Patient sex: F
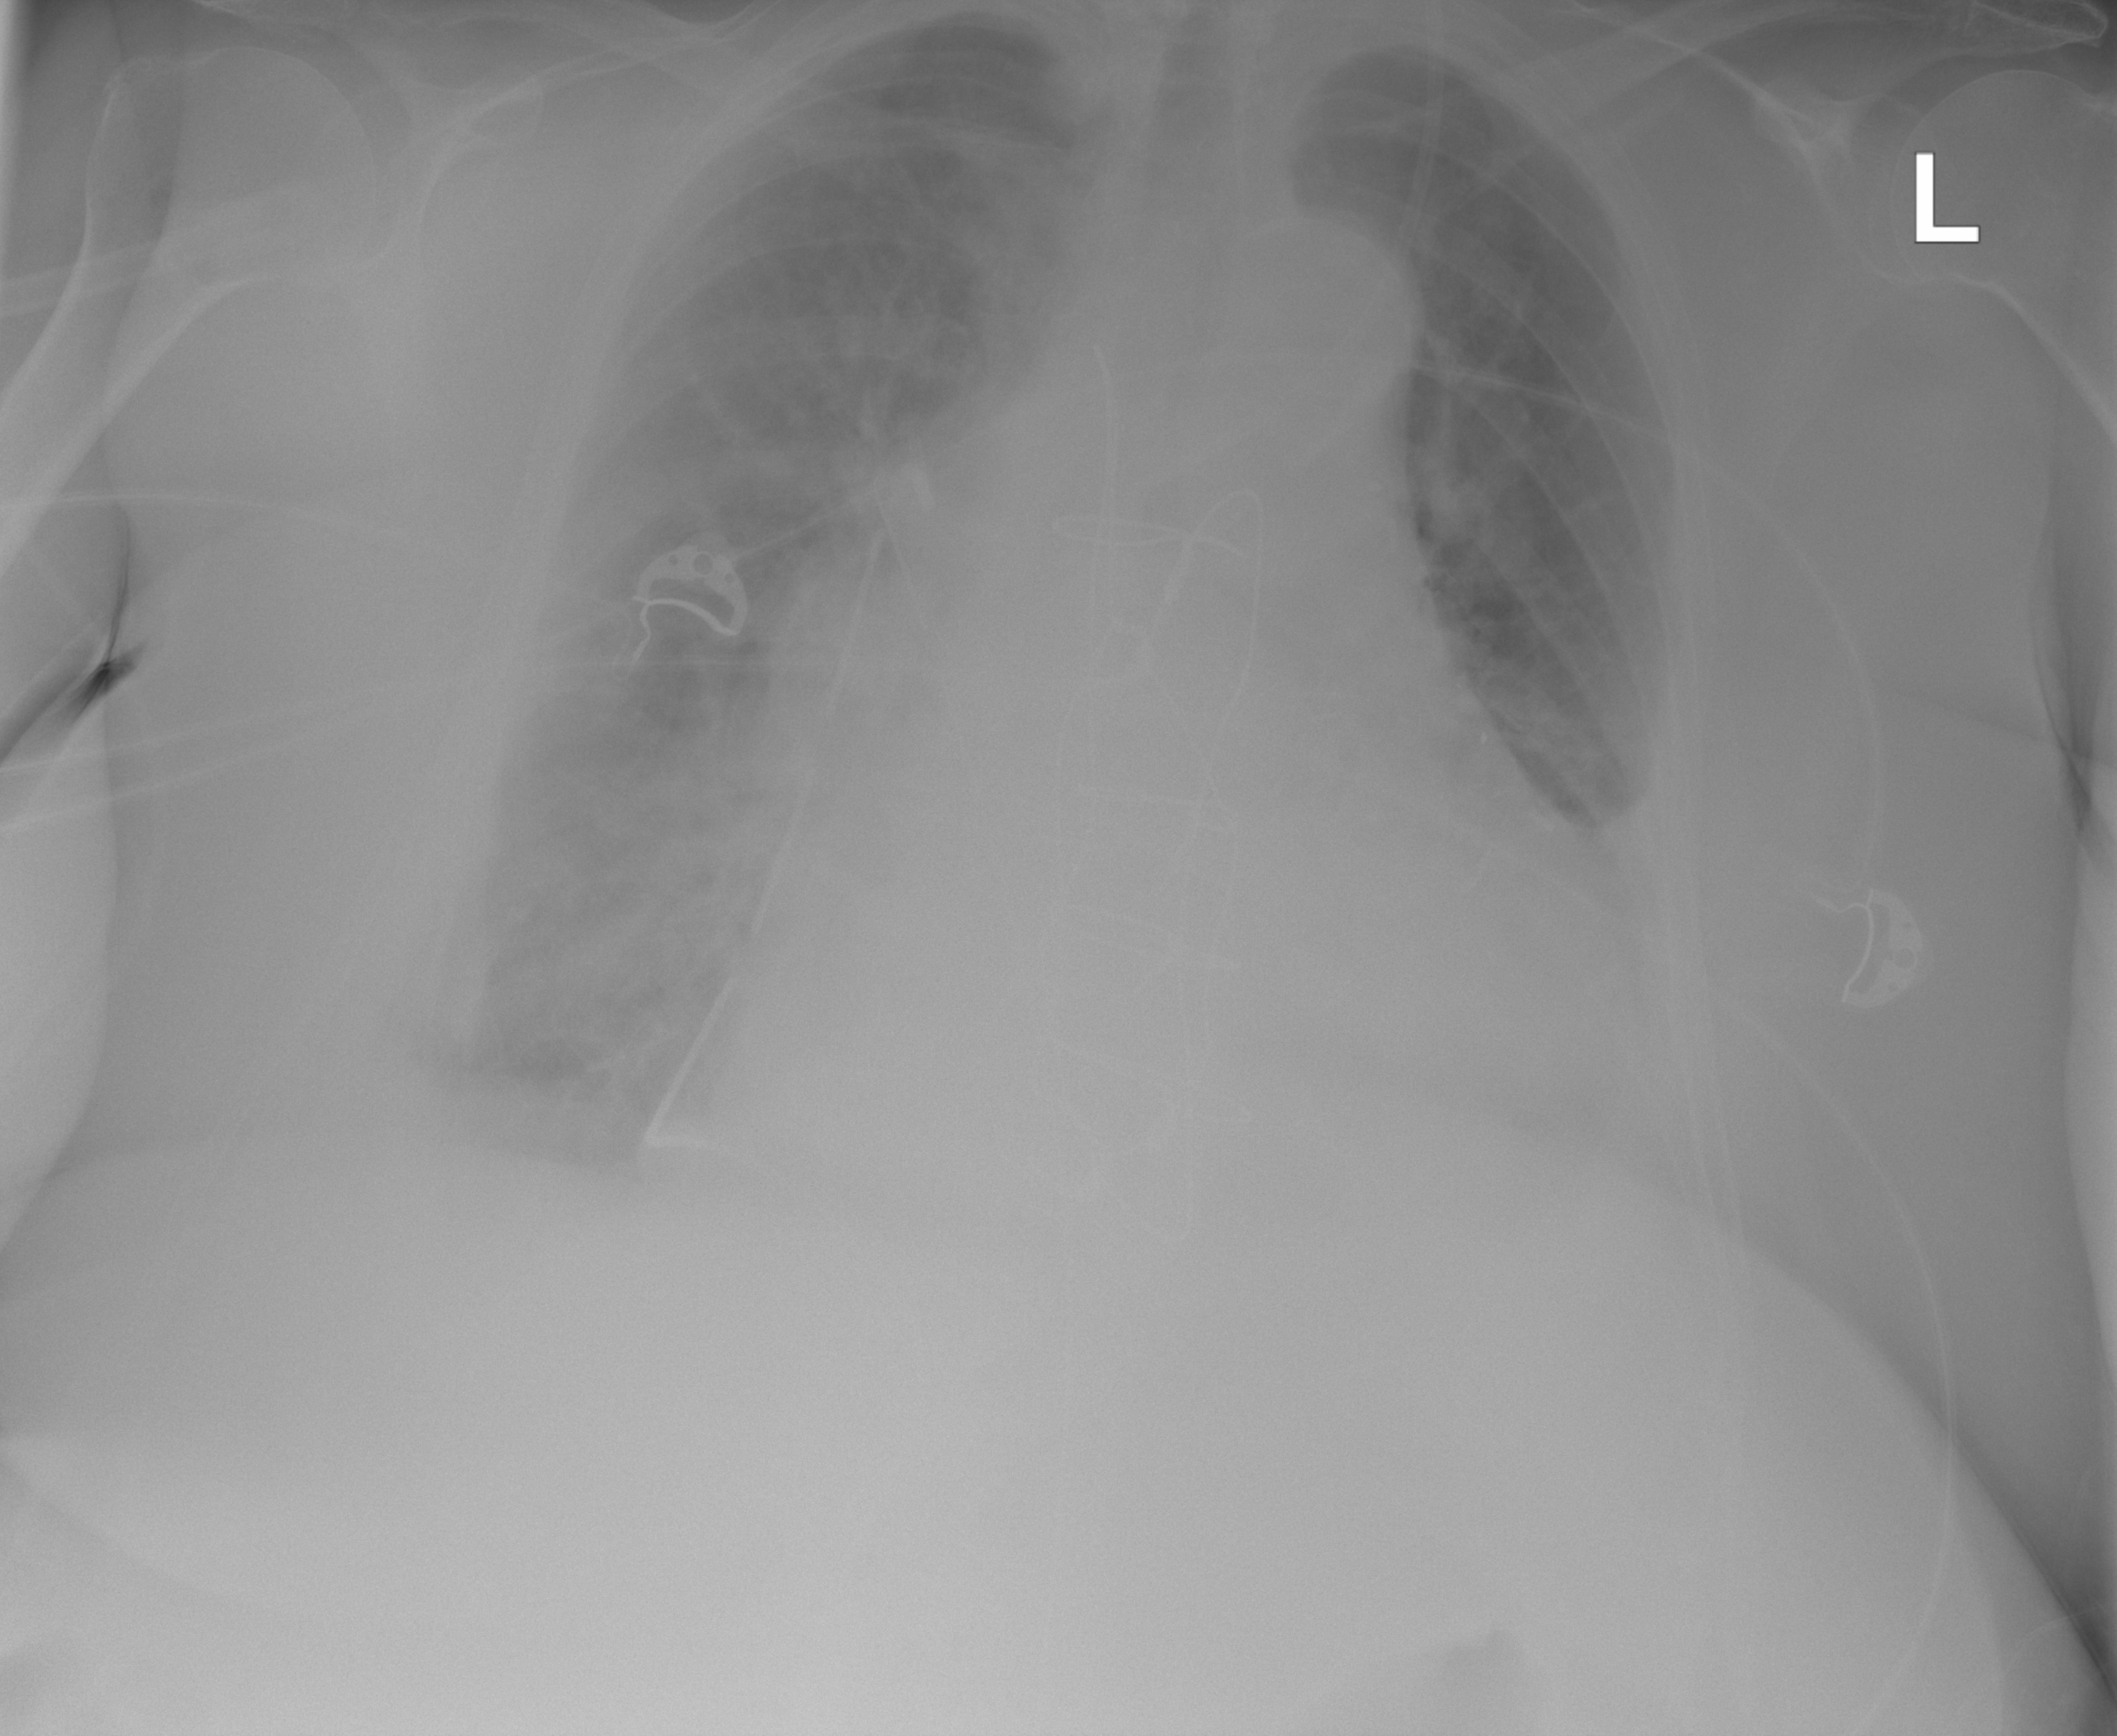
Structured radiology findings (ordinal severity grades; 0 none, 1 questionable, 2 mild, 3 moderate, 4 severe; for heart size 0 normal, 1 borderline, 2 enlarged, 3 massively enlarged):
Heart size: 2
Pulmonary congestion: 2
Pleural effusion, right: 2
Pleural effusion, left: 2
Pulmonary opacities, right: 2
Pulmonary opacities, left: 0
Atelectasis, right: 2
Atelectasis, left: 2